Interaction volume radius: 10 \u00c5
Interaction volume height: 45 \u00c5
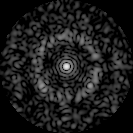
Disorder parameter: 0.7666